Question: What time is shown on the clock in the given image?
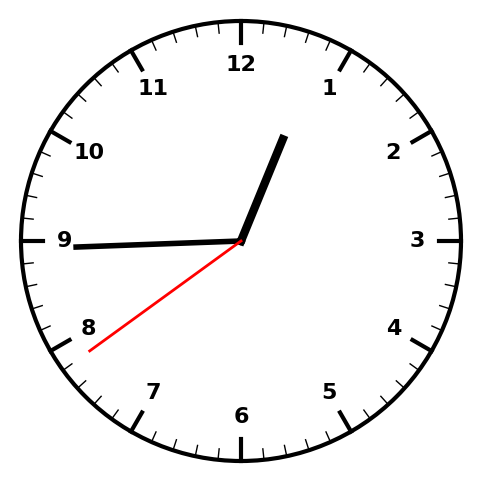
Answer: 12:44:39